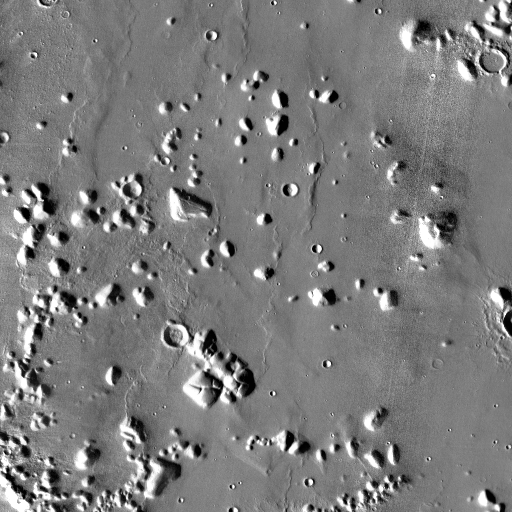
Crater classes present: Background, Other, Buried